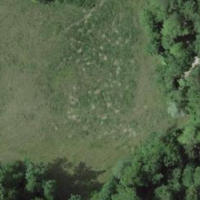
EUNIS habitat code: 24
Species observed at this site:
Lonicera acuminata